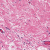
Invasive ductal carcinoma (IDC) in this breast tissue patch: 0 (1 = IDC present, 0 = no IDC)